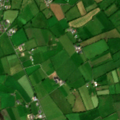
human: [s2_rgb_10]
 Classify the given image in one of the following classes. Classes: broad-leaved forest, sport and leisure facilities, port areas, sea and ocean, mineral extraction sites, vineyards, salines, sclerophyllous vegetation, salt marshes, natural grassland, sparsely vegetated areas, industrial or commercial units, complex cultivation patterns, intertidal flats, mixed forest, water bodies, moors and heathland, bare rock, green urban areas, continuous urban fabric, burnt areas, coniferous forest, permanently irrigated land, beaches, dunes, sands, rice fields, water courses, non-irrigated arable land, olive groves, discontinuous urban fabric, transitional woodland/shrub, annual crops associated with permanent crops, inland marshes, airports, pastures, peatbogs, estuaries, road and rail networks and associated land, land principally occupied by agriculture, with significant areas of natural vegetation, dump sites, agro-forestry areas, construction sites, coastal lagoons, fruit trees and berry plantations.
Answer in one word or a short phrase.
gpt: pastures